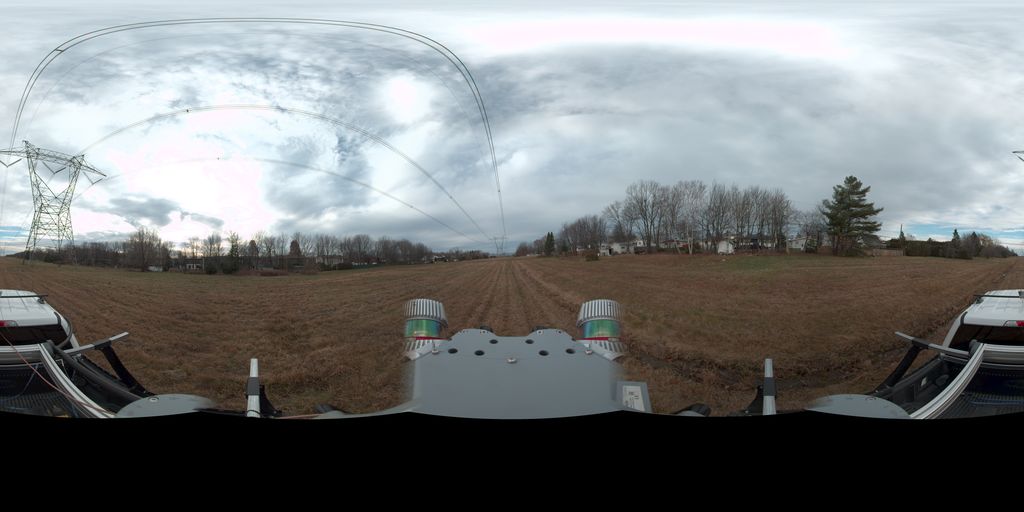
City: quebec_city